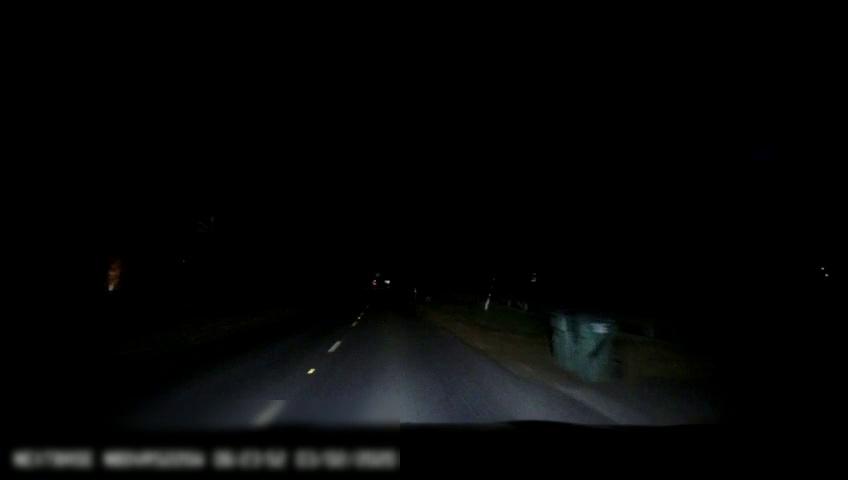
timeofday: Night
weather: Other
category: Drivable Space
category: Lanes | Alternate Lane